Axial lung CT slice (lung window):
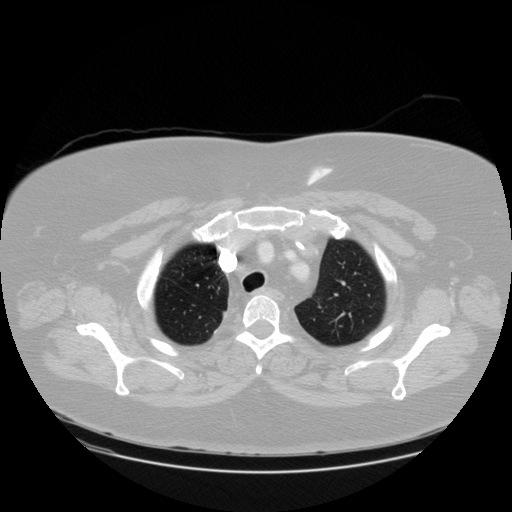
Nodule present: no